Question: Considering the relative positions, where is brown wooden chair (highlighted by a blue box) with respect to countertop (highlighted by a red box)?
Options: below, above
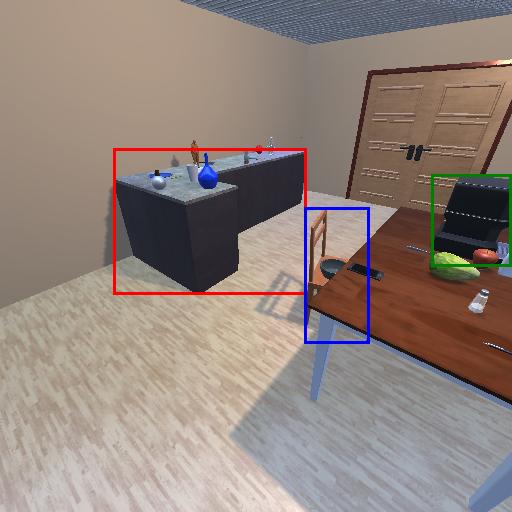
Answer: below